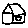
Label: house